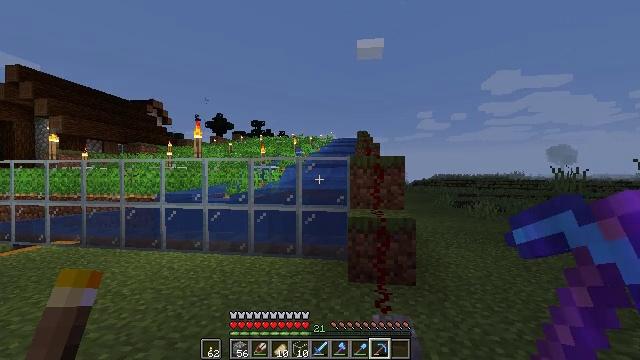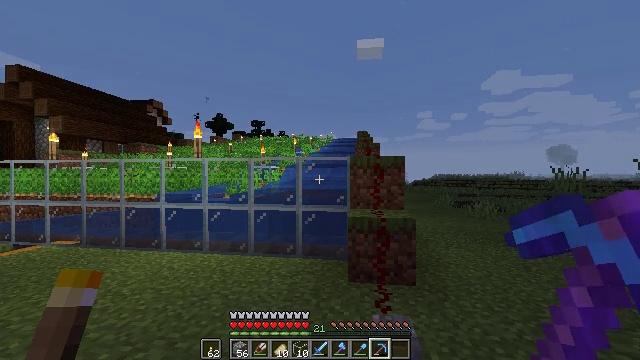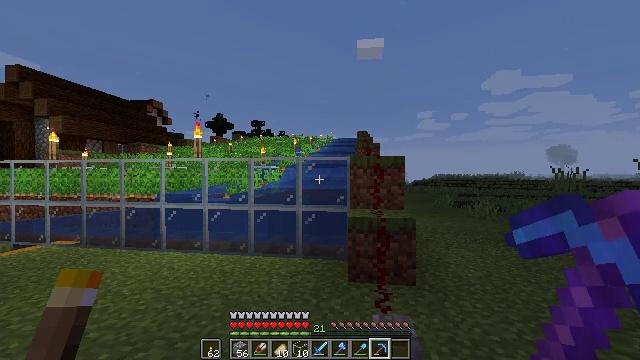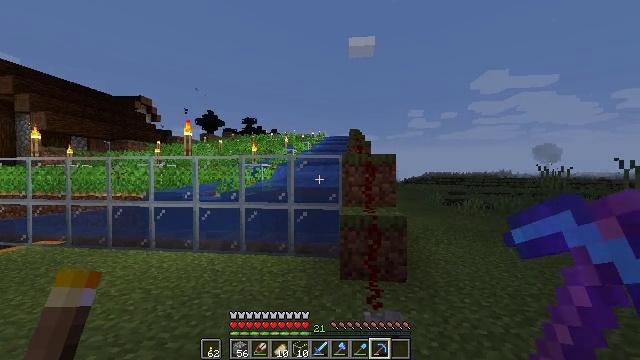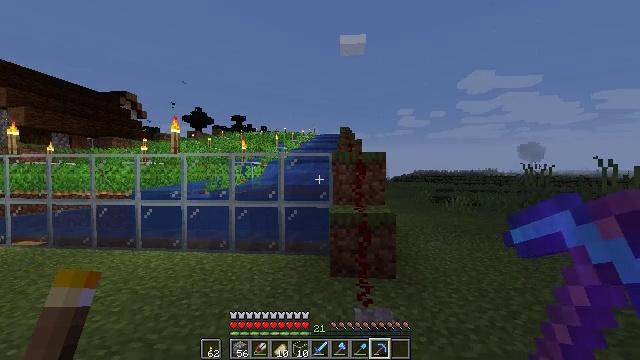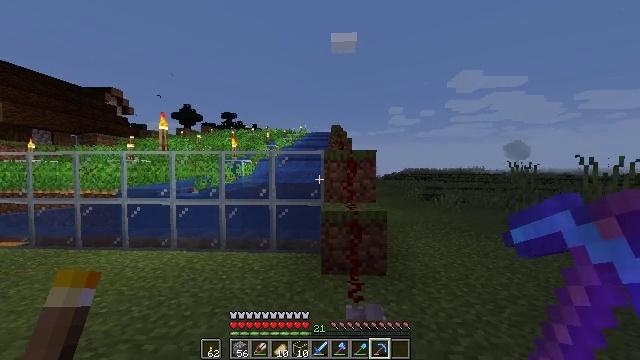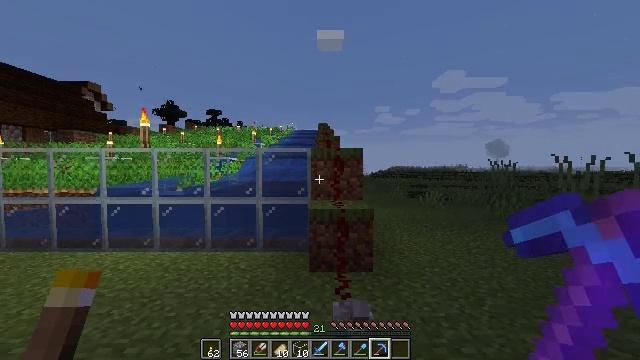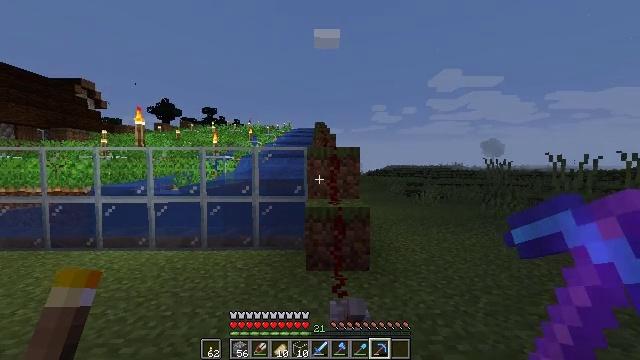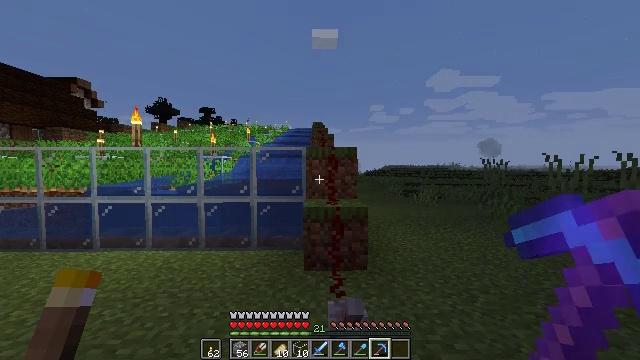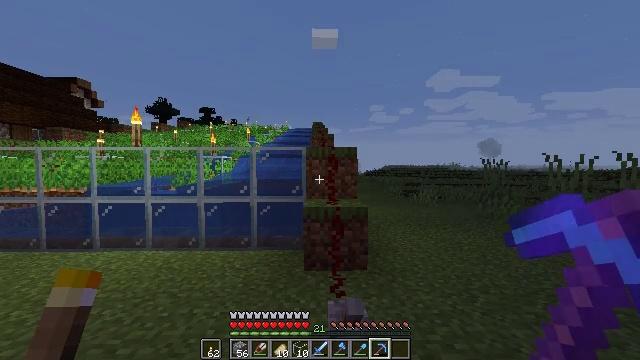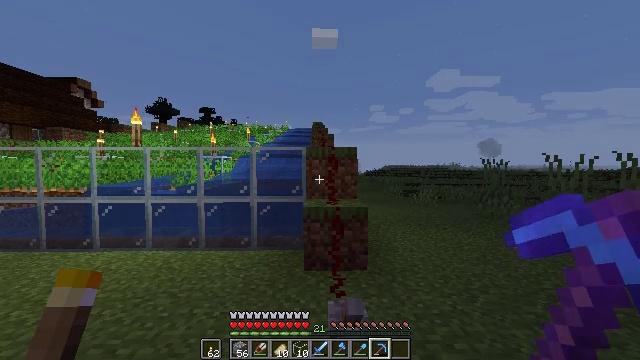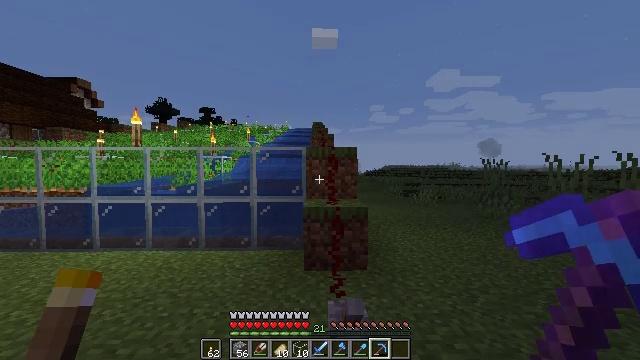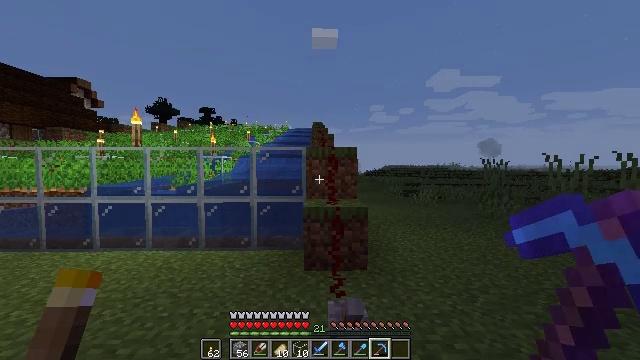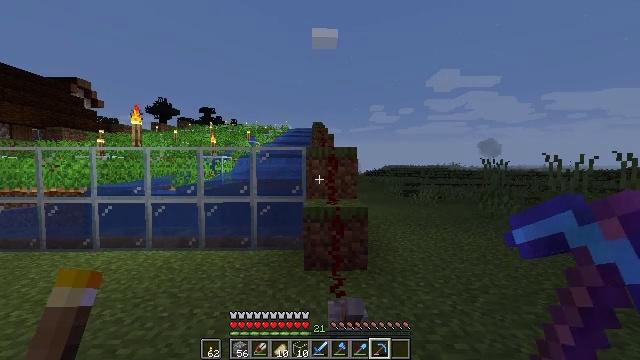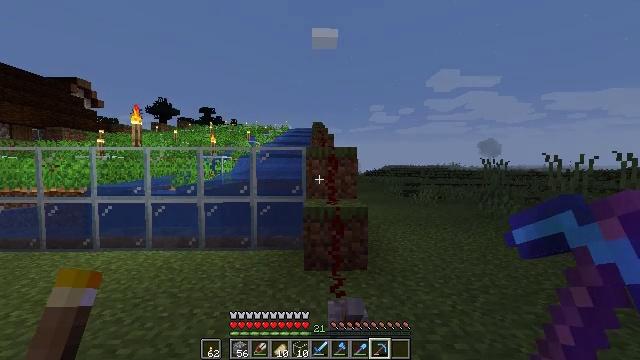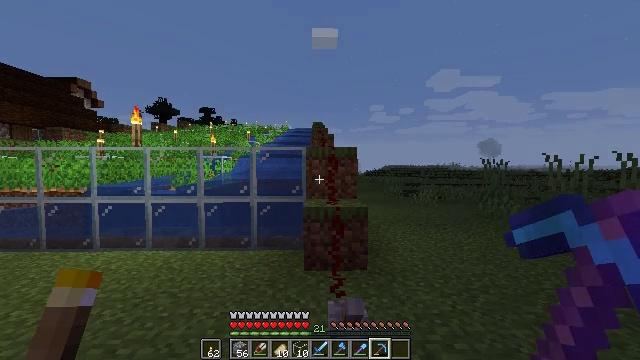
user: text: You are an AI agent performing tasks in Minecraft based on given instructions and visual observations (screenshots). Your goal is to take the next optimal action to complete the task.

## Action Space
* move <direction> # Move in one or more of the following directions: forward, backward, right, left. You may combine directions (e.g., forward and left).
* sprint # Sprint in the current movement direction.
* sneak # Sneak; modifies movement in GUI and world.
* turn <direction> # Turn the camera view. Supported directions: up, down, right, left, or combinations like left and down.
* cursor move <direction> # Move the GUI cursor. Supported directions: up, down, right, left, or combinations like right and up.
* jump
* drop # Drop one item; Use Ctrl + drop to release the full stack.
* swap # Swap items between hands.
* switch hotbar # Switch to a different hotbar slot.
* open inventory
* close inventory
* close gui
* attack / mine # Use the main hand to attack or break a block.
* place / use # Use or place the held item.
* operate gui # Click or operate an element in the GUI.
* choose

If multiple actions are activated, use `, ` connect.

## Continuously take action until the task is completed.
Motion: motion action
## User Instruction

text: Collect redstone wire by mining it.
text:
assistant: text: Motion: no_op
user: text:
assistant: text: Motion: no_op
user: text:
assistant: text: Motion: turn right
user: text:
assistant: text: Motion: turn right
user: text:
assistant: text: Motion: turn right
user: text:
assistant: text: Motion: turn right
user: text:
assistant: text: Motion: no_op
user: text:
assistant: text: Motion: no_op
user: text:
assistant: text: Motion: no_op
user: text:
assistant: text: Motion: no_op
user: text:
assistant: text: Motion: no_op
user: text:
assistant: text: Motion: no_op
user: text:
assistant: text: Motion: no_op
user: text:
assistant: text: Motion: no_op
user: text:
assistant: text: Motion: no_op
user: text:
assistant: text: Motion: no_op
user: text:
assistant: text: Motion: no_op
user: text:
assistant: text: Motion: no_op
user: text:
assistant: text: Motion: no_op
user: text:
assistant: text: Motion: no_op
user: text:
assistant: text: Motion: no_op
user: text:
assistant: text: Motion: no_op
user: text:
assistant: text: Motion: no_op
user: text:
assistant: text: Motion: no_op
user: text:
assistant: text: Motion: no_op
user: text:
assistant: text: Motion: no_op
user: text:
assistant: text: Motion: turn right
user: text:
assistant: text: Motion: turn right
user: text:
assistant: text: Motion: turn right
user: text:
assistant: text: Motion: turn right